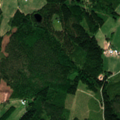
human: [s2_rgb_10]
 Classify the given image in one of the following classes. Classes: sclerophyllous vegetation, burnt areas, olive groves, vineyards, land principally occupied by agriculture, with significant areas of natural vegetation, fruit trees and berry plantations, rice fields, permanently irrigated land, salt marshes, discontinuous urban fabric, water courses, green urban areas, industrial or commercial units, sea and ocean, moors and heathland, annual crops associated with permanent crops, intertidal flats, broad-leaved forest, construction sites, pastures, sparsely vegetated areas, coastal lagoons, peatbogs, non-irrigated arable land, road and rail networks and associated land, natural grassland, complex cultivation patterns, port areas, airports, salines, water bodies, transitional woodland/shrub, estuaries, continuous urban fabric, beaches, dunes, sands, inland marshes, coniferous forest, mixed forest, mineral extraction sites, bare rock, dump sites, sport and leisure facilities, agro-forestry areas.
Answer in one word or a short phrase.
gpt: land principally occupied by agriculture, with significant areas of natural vegetation, mixed forest, water bodies